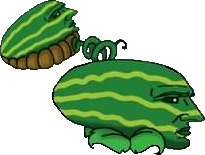
Label: 4_Yes_Chad